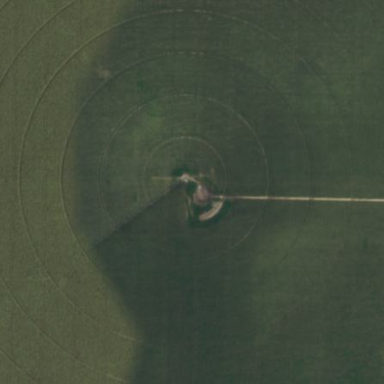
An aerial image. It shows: Farmland with pivot irrigation system.